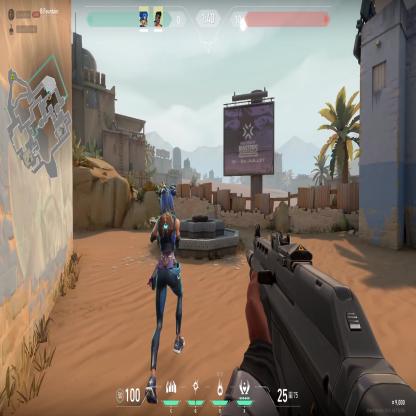
Label: teammate